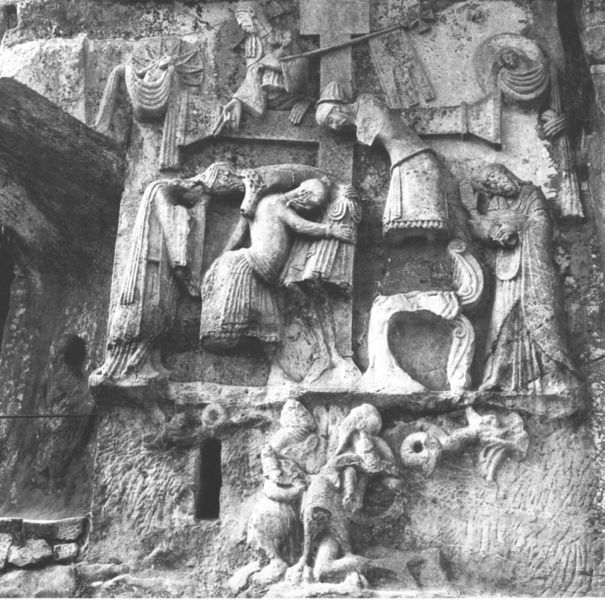
Titel: Externsteine, Kreuzabnahme
Standort: Horn (EU - D - NRW)
Schlagwörter: felsen, körper, schatten, menschen, kleider, licht, ornament, wand, architektur, falten, kleidung, stein, trauer, vorhang, sonne, gewand, skulptur, relief, fahne, flagge, figuren, erhaben, plastik, steinmetz, fotografie, kreuz, loch, sandstein, christus, grab, kreuzabnahme, kreuzigung, beweinung, bildhauer, hochrelief, personal, kreuzesabnahme, hohlkreuz